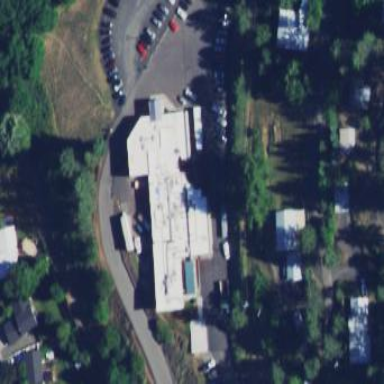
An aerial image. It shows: Healthcare facility identified as hospital.